Here is a 2-D grayscale rendering of raw rotating-machine vibration samples (signal-to-image). Determine the machine's mechanical condition. Answer with exactly one of: normal, misalignment, unbalance, looseness.
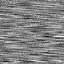
Answer: normal